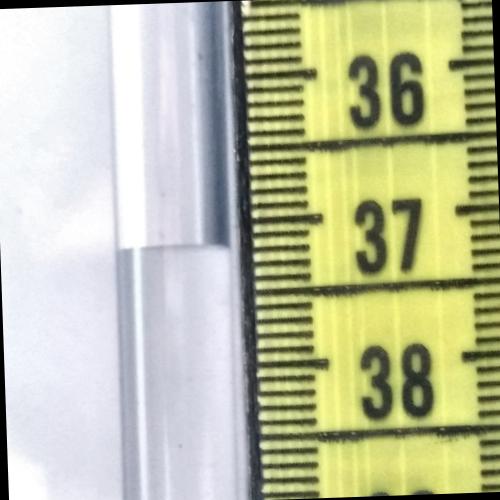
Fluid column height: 37.2 cm